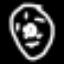
Label: donut